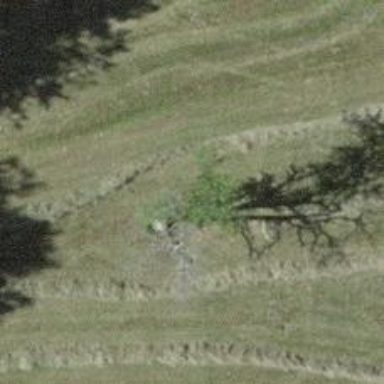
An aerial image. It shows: Beautiful tree in nature.